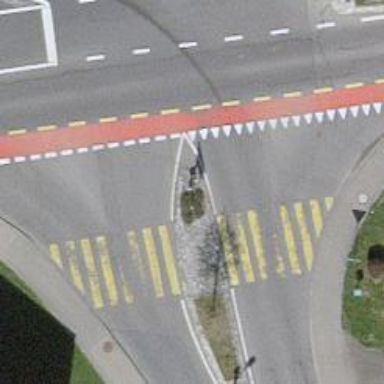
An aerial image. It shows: Uncontrolled zebra crossing with pedestrian island.